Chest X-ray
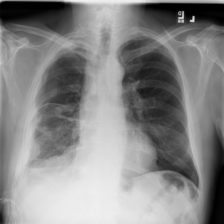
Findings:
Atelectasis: negative
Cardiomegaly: negative
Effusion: negative
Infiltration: negative
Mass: positive
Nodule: negative
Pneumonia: negative
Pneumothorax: negative
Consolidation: negative
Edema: negative
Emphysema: negative
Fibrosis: negative
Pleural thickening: negative
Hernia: negative